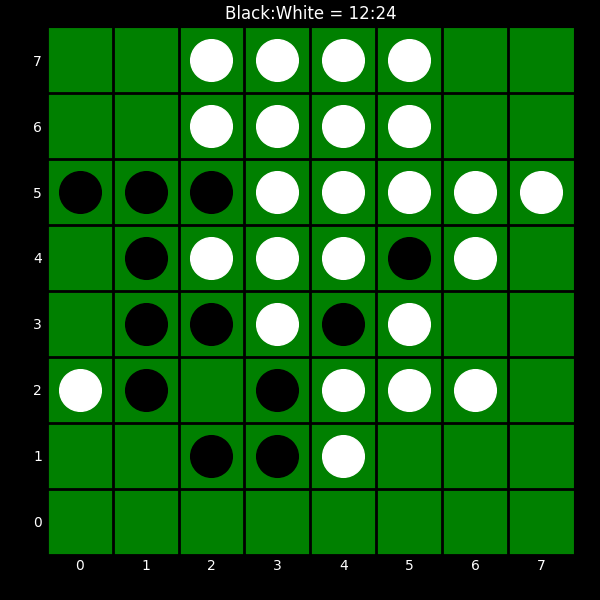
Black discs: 12
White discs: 24